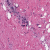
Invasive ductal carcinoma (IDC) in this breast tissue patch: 0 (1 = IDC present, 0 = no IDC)